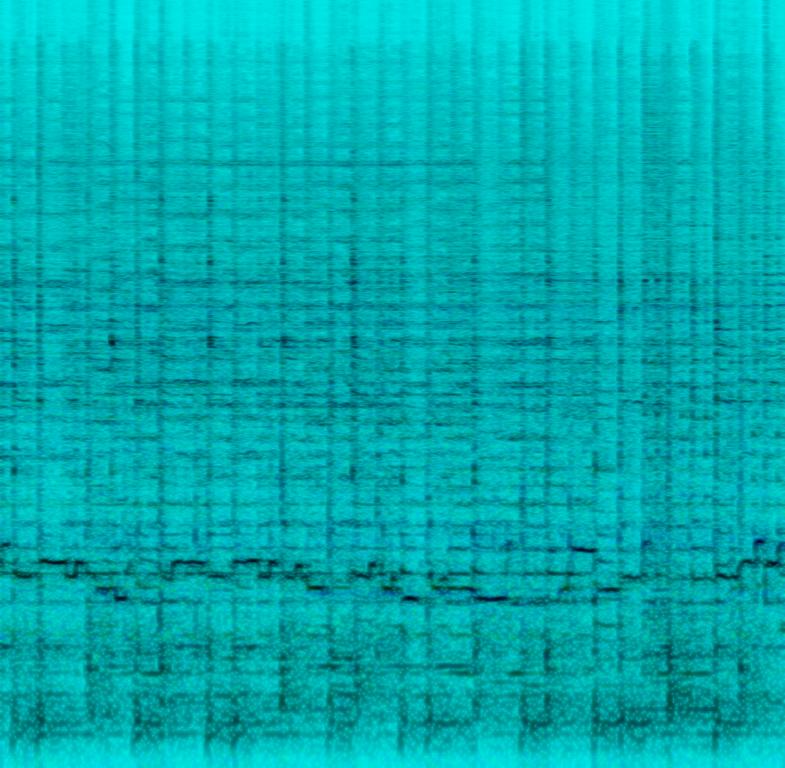
The low quality recording features a live performance of percussive elements, sitar guitar melody, sustained strings melody, groovy percussive elements and flute solo melody. The recording is noisy and it sounds compressed and loud.